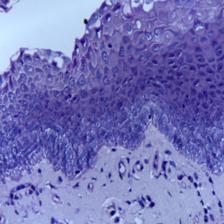
Diagnosis: Normal